四年级 · 度量几何学
求出下图中 $\angle 1$ 的度数。

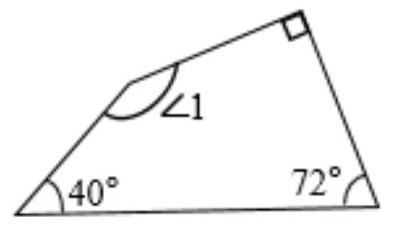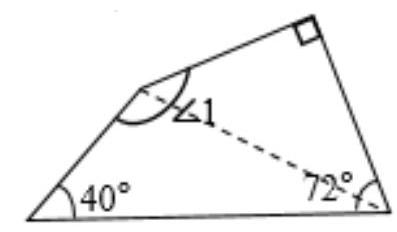
答案: 解$158^{\circ}$
【分析】观察图形, 四边形有 4 个内角, 其中有一个直角标志, 说明这个角是 $90^{\circ}$, 也就是题目中有 3 个角的度数都是已知的。利用多边形内角和公式求出这个四边形的内角和, 然后用减法即可求出第四个角 $\angle 1$ 的度数, 据此解答。

【详解】如下图, 把四边形分成两个三角形, 则四边形的内角和就是两个三角形内角和相加, 所以四边形的内角和是:

$180^{\circ} \times 2=360^{\circ}$

则 $\angle 1$ 的度数是:

$360^{\circ}-\left(90^{\circ}+40^{\circ}+72^{\circ}\right)$

$=360^{\circ}-202^{\circ}$

$=158^{\circ}$